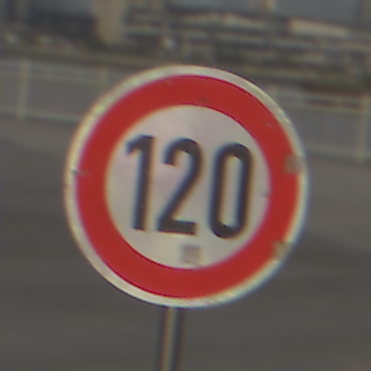
Verkehrszeichen: Geschwindigkeit120
Umgebung: Outdoor, Urban
Tageszeit: SunriseSunset
Wetter: Clear
Licht: Natural
Jahreszeit: NotSpecified
Kontrast: MediumContrast